Question: I am working on a school project, and am trying to parse an html webpage to just display the tag, like the output below without the closing tag. (I hand coded it)
'''
<html>
<head>
<title>
<basefont>
<body>
<h1>
<h2>
'''
Here is my code so far only in my main method.
'''
public class ReadWithScanner {
public static void main(String[] args) throws IOException
{
String URL ="http://csb.stanford.edu/class/public/pages/sykes_webdesign/05_simple.html";
Document doc = Jsoup.connect(URL).get();
//Element p = doc.select("p");
//Elements p = doc.getElementsByTag("h6");
Elements p = doc.select("html");
//System.out.println(p);
DoublyLinkedList theList = new DoublyLinkedList();
theList.insert(p); // insert at front
theList.displayTree();
}
'''
}
and here is a few lines of my output so far.

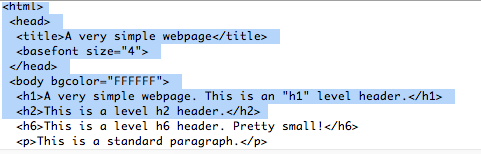
Answer: '''
package Scrapper;
import java.util.LinkedList;
import org.jsoup.Jsoup;
import org.jsoup.nodes.Document;
import org.jsoup.nodes.Node;
import org.jsoup.select.NodeVisitor;
class TagVisitor implements NodeVisitor {
public static class TagInfo {
public String name;
public int depth;
TagInfo(String name, int depth) {
this.depth = depth;
this.name = name;
}
}
private LinkedList<TagInfo> tags = new LinkedList<>();
public void head(Node node, int depth) {
String tag = node.nodeName();
if(!tag.startsWith("#")) {
tags.add(new TagInfo('<'+node.nodeName()+'>', depth));
}
}
public void tail(Node node, int depth) {
//Do nothing
}
public LinkedList<TagInfo> getTags() {
return tags;
}
public void printTree() {
for(TagInfo info : tags) {
String indentation = new String(new char[info.depth*2]).replace('', ' ');
System.out.println(indentation + info.name);
}
}
}
public class MainJsoup {
public static void main(String[] args) throws Exception {
//InputStream stream = new FileInputStream("test.html");
//Document doc = Jsoup.parse(stream, "UTF-8", "");
String URL ="http://csb.stanford.edu/class/public/pages/sykes_webdesign/05_simple.html";
Document doc = Jsoup
.connect(URL)
.userAgent("Mozilla/5.0 (Windows; U; Windows NT 6.1; rv:2.2) Gecko/20110201")
.timeout(2000)
.get();
TagVisitor visitor = new TagVisitor();
doc.traverse(visitor);
visitor.printTree();
}
}
'''